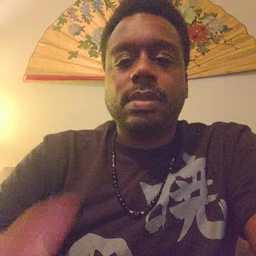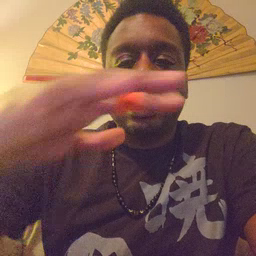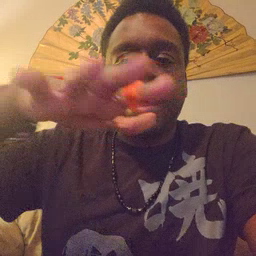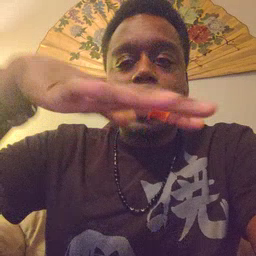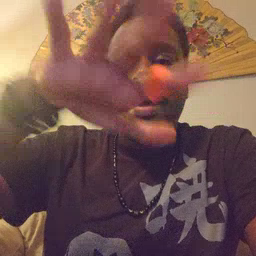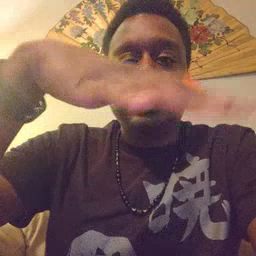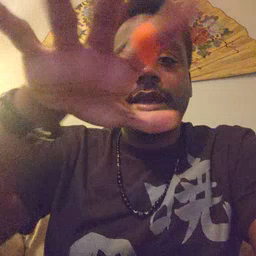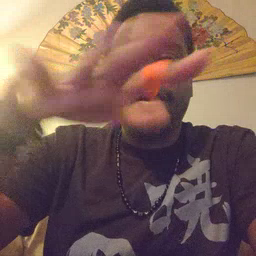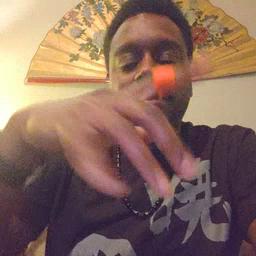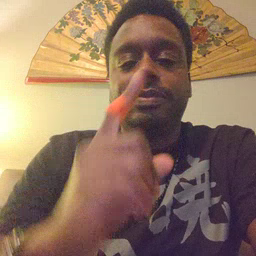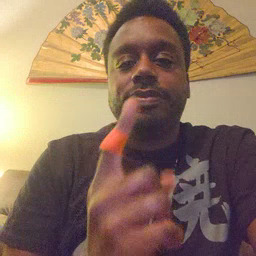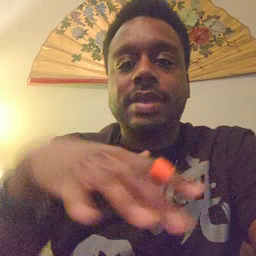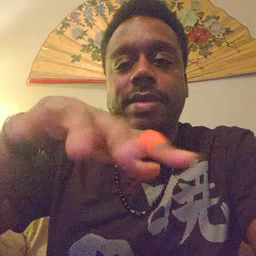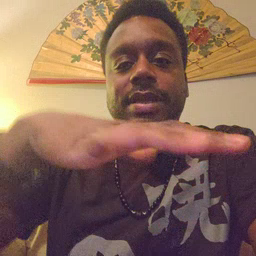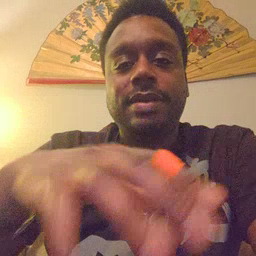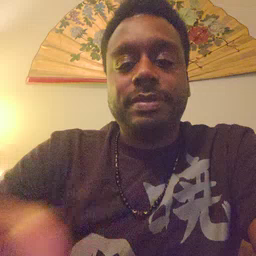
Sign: helicopter